An envelope spectrum derived from a bearing vibration measurement is shown; the reference markers locate BPFO, BPFI, BSF and FTF for this bearing geometry and shaft speed. Classify the bearing condition as one of: normal, inner_race, outer_race, ball.
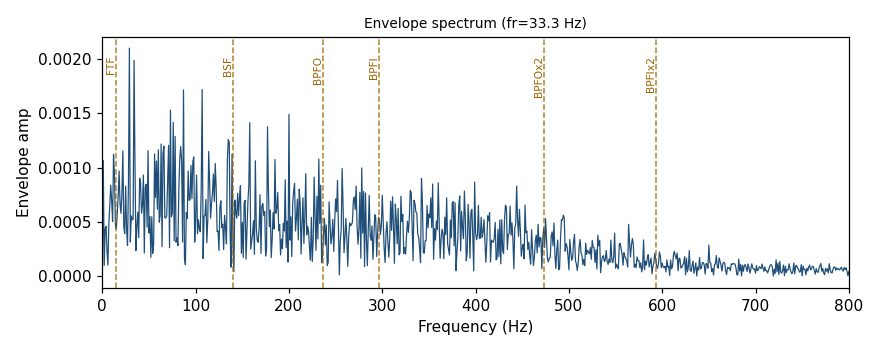
Answer: normal